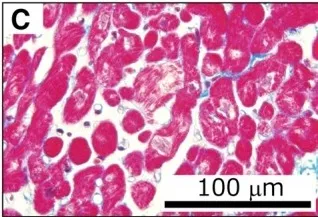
Endomyocardial biopsy examination. Myocardial hypertrophy and vacuolization of left ventricular tissue 31 days after the transfer ,milder myocardial hypertrophy.
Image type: pathology (immunostaining)